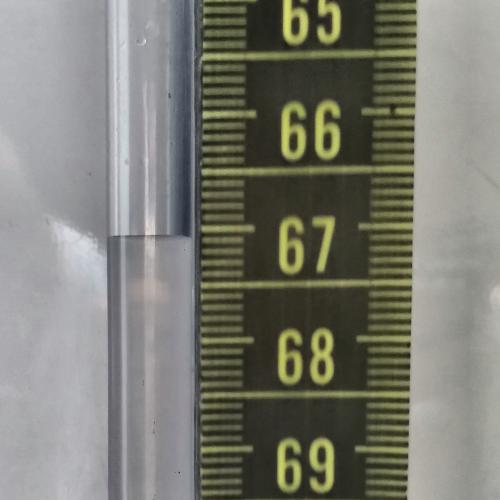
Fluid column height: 67.1 cm